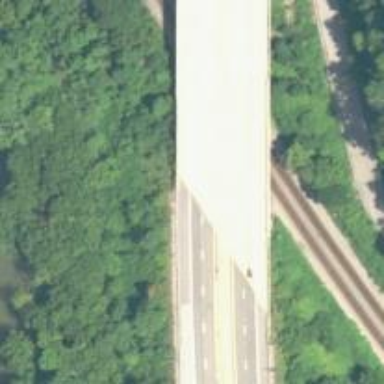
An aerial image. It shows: Bridge crossing over highway trunk expressway.